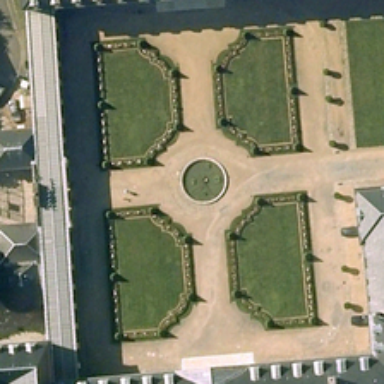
Several buildings are around a rectangle square .